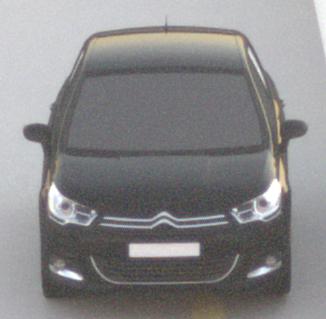
Make: Citroen
Model: C4 VTi 95
Detailed model: C4 (II)
Model produced from: 2012/08
Model produced until: 2013/06
Doors: 5
Color: black
Road condition: dry road
Daytime: sunrise or sunset
Contrast: low contrast